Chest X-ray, AP view. Patient: 26 years old, sex M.
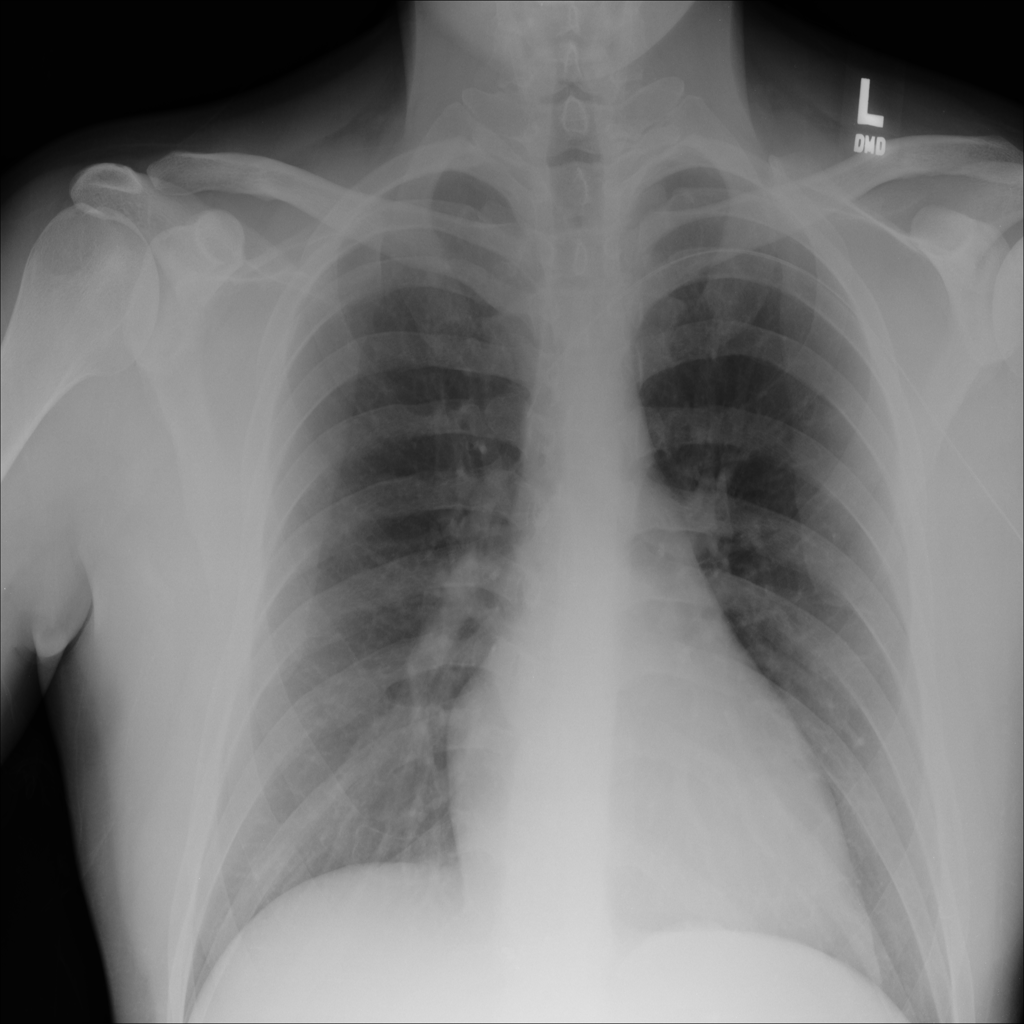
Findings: No Finding